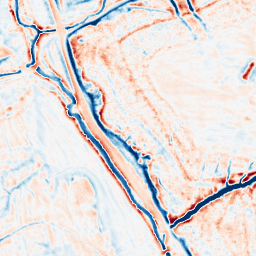
Category: edge_preserving
Decomposition family: bilateral
Decomposition parameters: d: 15
sigma_color: 50
sigma_space: 100
Upsampling method: cubic_mitchell
Upsampling parameters: scale: 8
Upsampling scale: 8